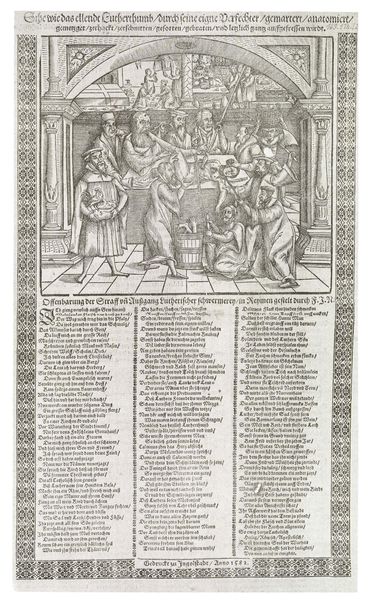
Titel: Sihe wie das ellendt Lutherthumb
Künstler: Monogrammist TK
Institution: (Seriendruck)
Schlagwörter: gruppe, mann, menschen, frau, hut, männer, säule, säulen, tisch, versammlung, alt, gericht, mütze, anatomie, bibel, geschichte, henker, rahmen, tod, bild, boden, drei, kind, blatt, renaissance, schrift, bogen, stab, grafik, spalten, hof, rand, bordüre, verzierung, bett, deutsch, tor, narr, buch, torbogen, druck, jungfrau, stich, seite, illustration, text, waffen, zeitung, offenbarung, fass, hallo, kacheln, arzt, medizin, verhandlung, buchdruck, buchseite, zuber, sarg, christus, jesus, teufel, mittelalter, gedicht, gelehrter, opfer, bottich, gefangener, beil, verse, altdeutsch, handschrift, graf, ärzte, dokument, kessel, erklärung, latein, urteil, waschtag, folter, marter, majuskel, codex, tat, folterung, pein, altschrift, quacksalber, schmähschrift, öatein, chirurgen, fasss, verfaßer